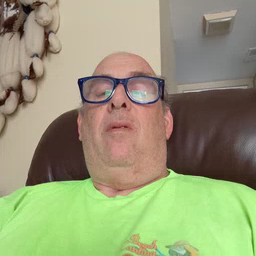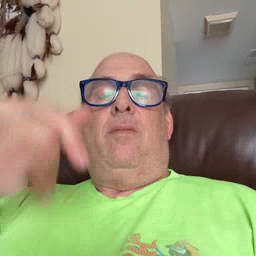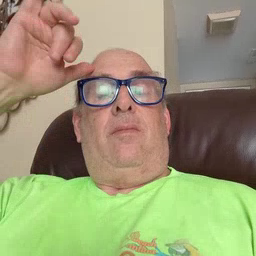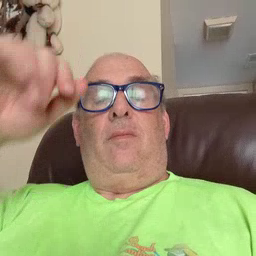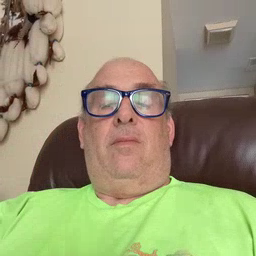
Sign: cow